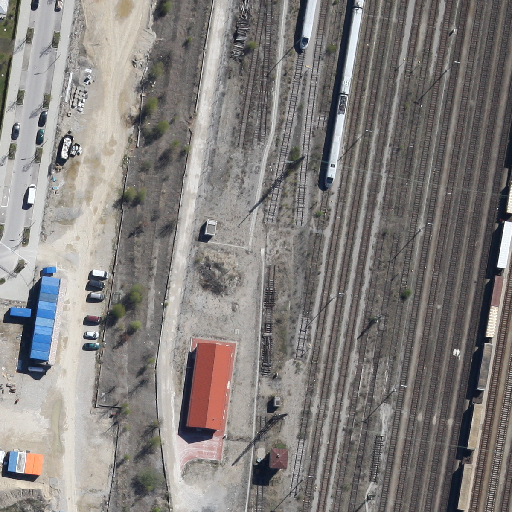
Referring expression: sidewalk